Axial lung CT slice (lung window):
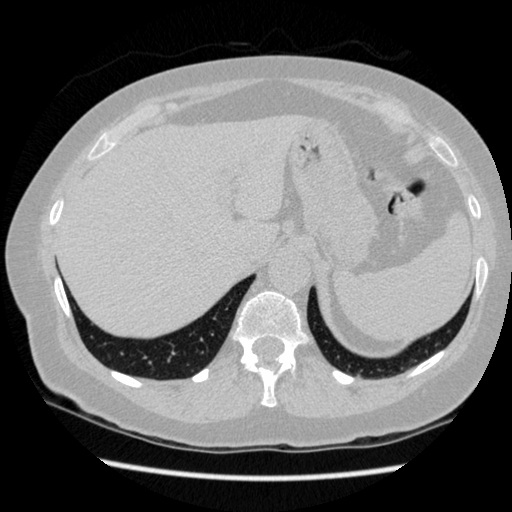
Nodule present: no